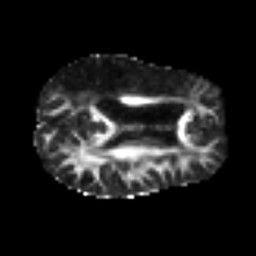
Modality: FA
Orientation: axial
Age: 54
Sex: male
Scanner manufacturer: siemens
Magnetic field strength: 3 T
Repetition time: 6.1 s
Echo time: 0.101 s